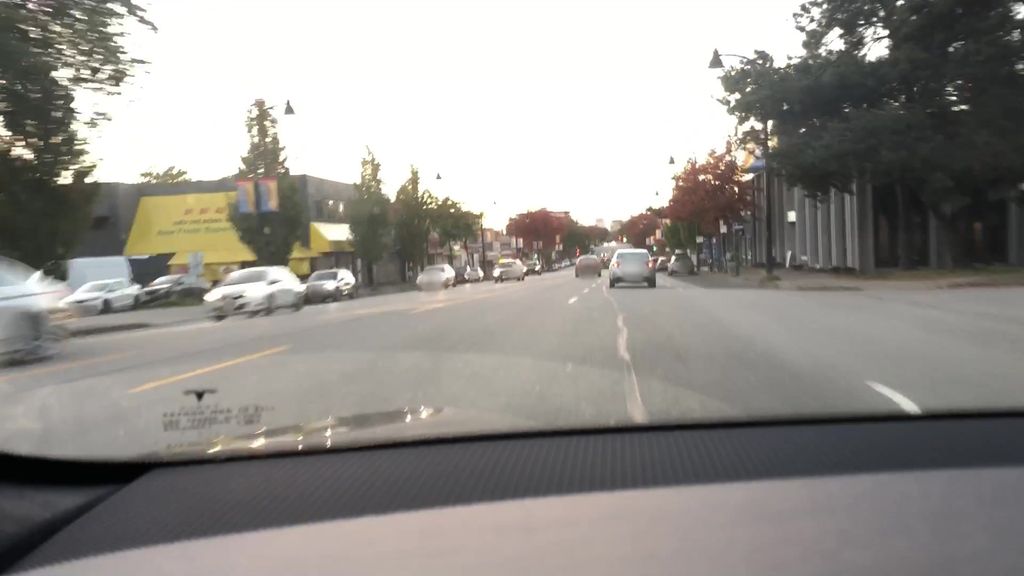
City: vancouver